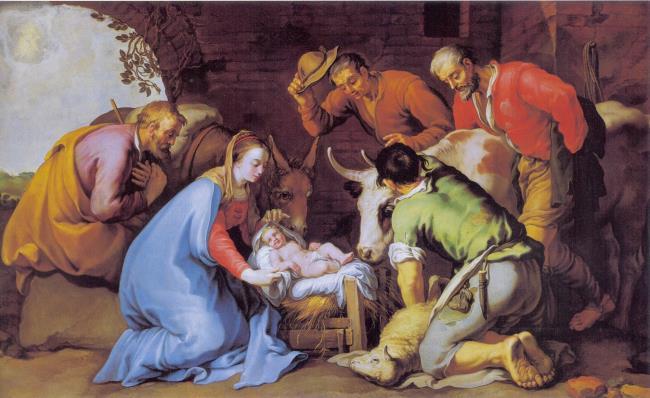
Title: The Adoration of the shepherds
Artist: Hendrick Bloemaert as such in Seelig 1997
Earliest date: 1620
Latest date: 1625
Genre: painting
Iconography: cattle
Keywords: New Testament and Apocrypha, child, herdsman, ox, donkey, sheep, background view of landscape